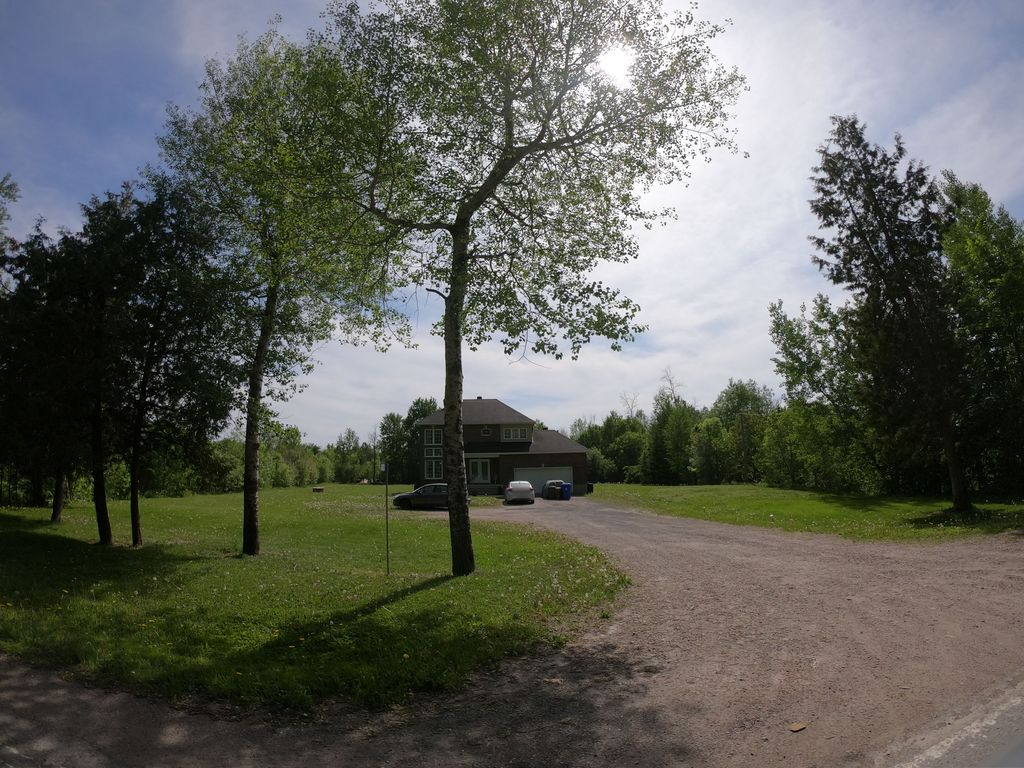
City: ottawa-gatineau